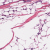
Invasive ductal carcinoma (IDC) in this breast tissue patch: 0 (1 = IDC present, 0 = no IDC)